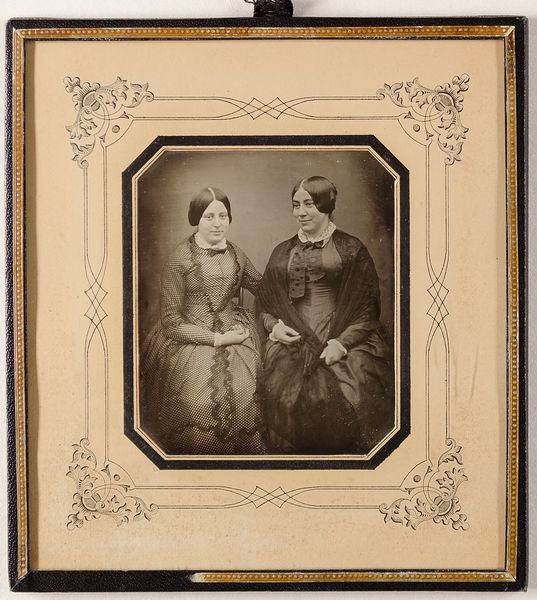
Titel: Zwei unbekannte Frauen
Künstler: Julius Böhm
Standort: Hamburg
Institution: Museum für Kunst und Gewerbe Hamburg
Schlagwörter: frau, portrait, figur, foto, fotografie, photographie, doppelbildnis, doppelportrait, photo, lichtbild, daguerreotypie, bildwerke, angewandte und bildende kunst, hessische systematik, porträt, porträtfotografie, porträtphotographie, doppelporträt